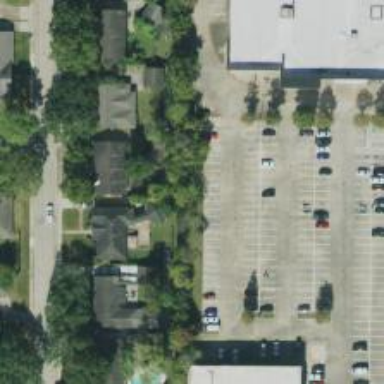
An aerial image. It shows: Parking space is available.